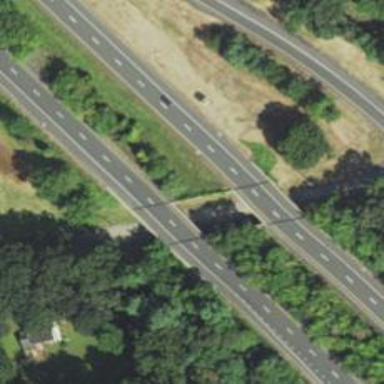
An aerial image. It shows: Bridge over motorway.